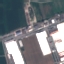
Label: Industrial